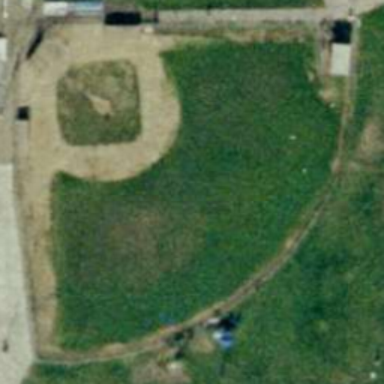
This is an old baseball diamond .